Interaction volume radius: 5 \u00c5
Interaction volume height: 10 \u00c5
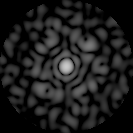
Disorder parameter: 0.8605